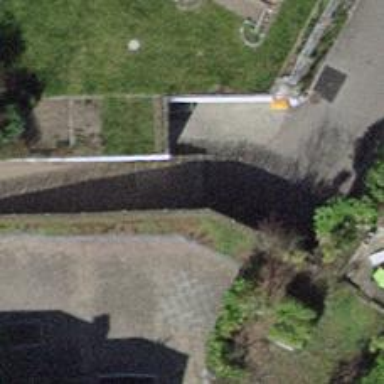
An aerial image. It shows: Cycle barrier.